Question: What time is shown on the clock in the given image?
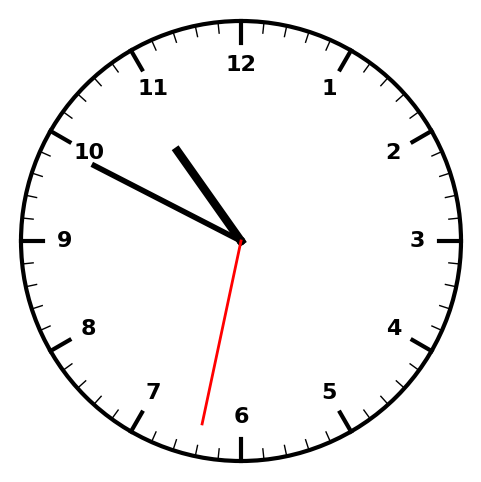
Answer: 10:49:32